Interaction volume radius: 10 \u00c5
Interaction volume height: 25 \u00c5
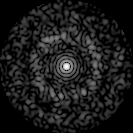
Disorder parameter: 0.8189